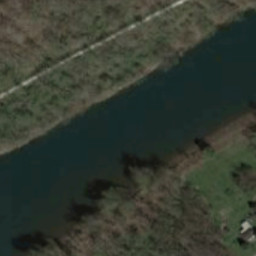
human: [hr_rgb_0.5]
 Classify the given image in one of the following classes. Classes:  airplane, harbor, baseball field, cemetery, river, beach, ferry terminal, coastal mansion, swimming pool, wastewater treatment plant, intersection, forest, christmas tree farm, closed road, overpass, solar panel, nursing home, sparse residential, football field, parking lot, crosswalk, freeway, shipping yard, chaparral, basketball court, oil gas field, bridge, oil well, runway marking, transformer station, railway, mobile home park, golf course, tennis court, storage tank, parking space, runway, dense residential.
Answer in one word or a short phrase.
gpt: river